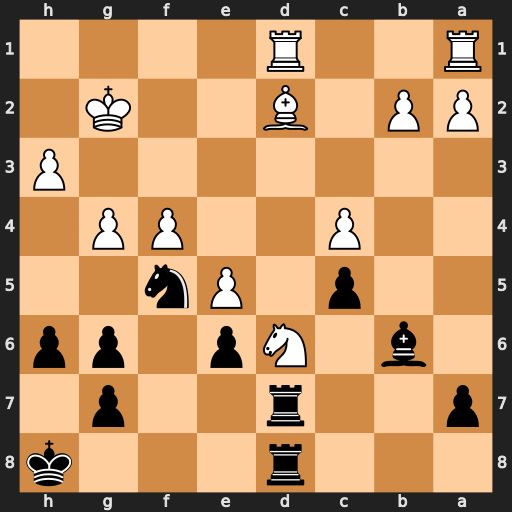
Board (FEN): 3r3k/p2r2p1/1b1Np1pp/2p1Pn2/2P2PP1/7P/PP1B2K1/R2R4
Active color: b
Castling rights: -
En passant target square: -
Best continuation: Nxd6 exd6 Rxd6